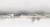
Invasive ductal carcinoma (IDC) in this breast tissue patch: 0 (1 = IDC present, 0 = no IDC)